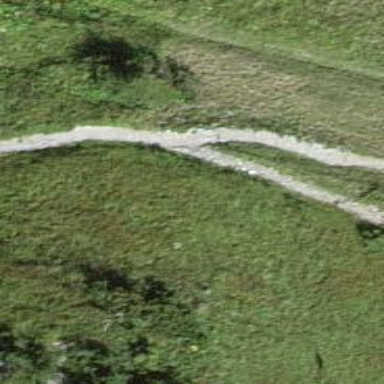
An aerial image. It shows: Rocky path.